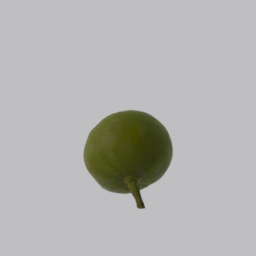
Label: nature